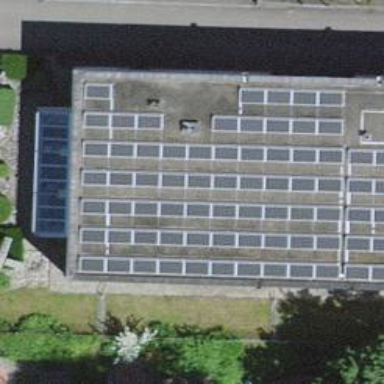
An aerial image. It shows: Solar power generator using photovoltaic panels.